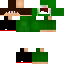
A male human skin with medium skin, wearing brown long hair dressed in a green hoodie and black pants, featuring a closed mouth.